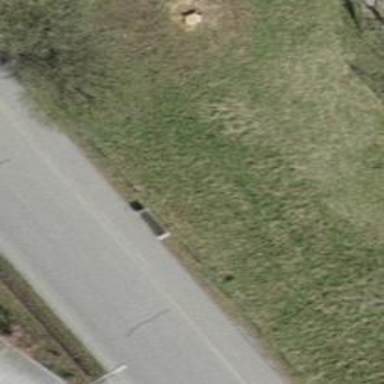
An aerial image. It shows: Brown bench in the vicinity.